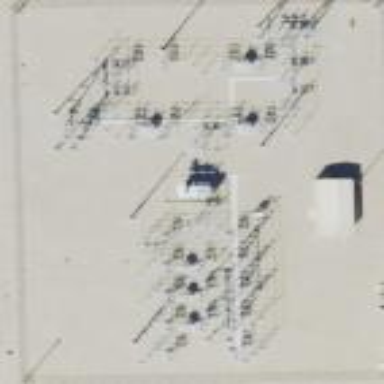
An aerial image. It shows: Distribution level power substation.